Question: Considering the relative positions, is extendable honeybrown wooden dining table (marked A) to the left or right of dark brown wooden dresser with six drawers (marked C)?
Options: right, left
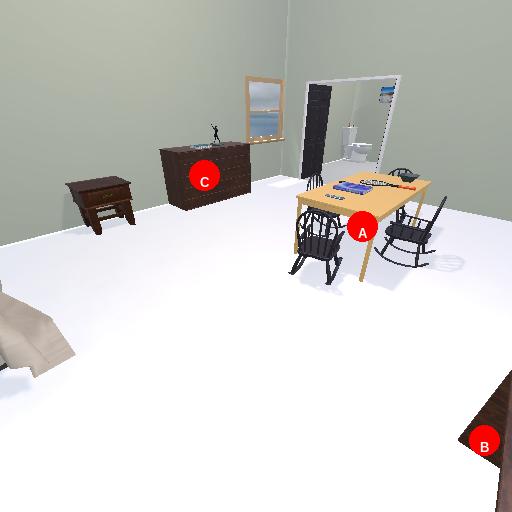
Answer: right